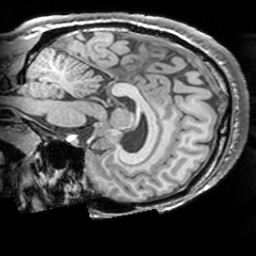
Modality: T1w
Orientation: sagittal
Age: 32
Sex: male
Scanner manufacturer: siemens
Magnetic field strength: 3 T
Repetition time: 1.63 s
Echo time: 0.00311 s